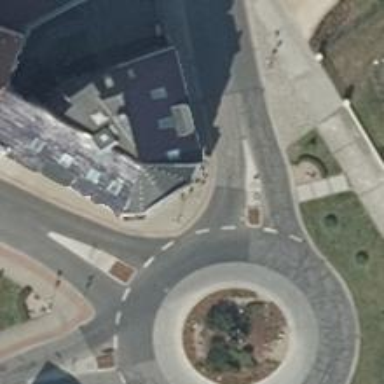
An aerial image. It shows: Tertiary road made of asphalt leading to roundabout junction.